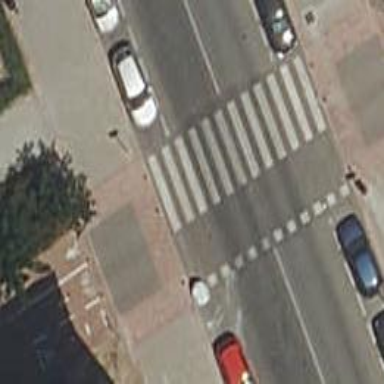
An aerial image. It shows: Marked crossing on the road.